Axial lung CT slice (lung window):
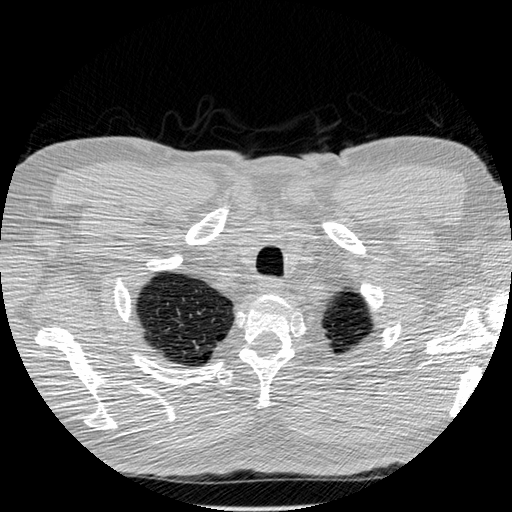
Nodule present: no